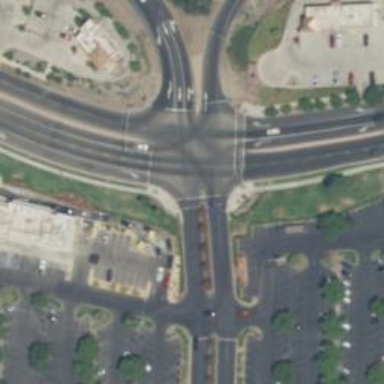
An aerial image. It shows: Crossing with marked lines on the road.